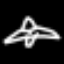
Label: airplane